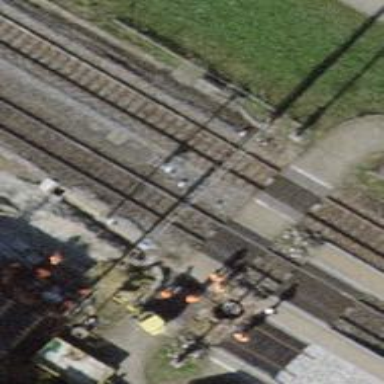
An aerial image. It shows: Railway crossing.